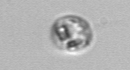
Label: Amoeba